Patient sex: F
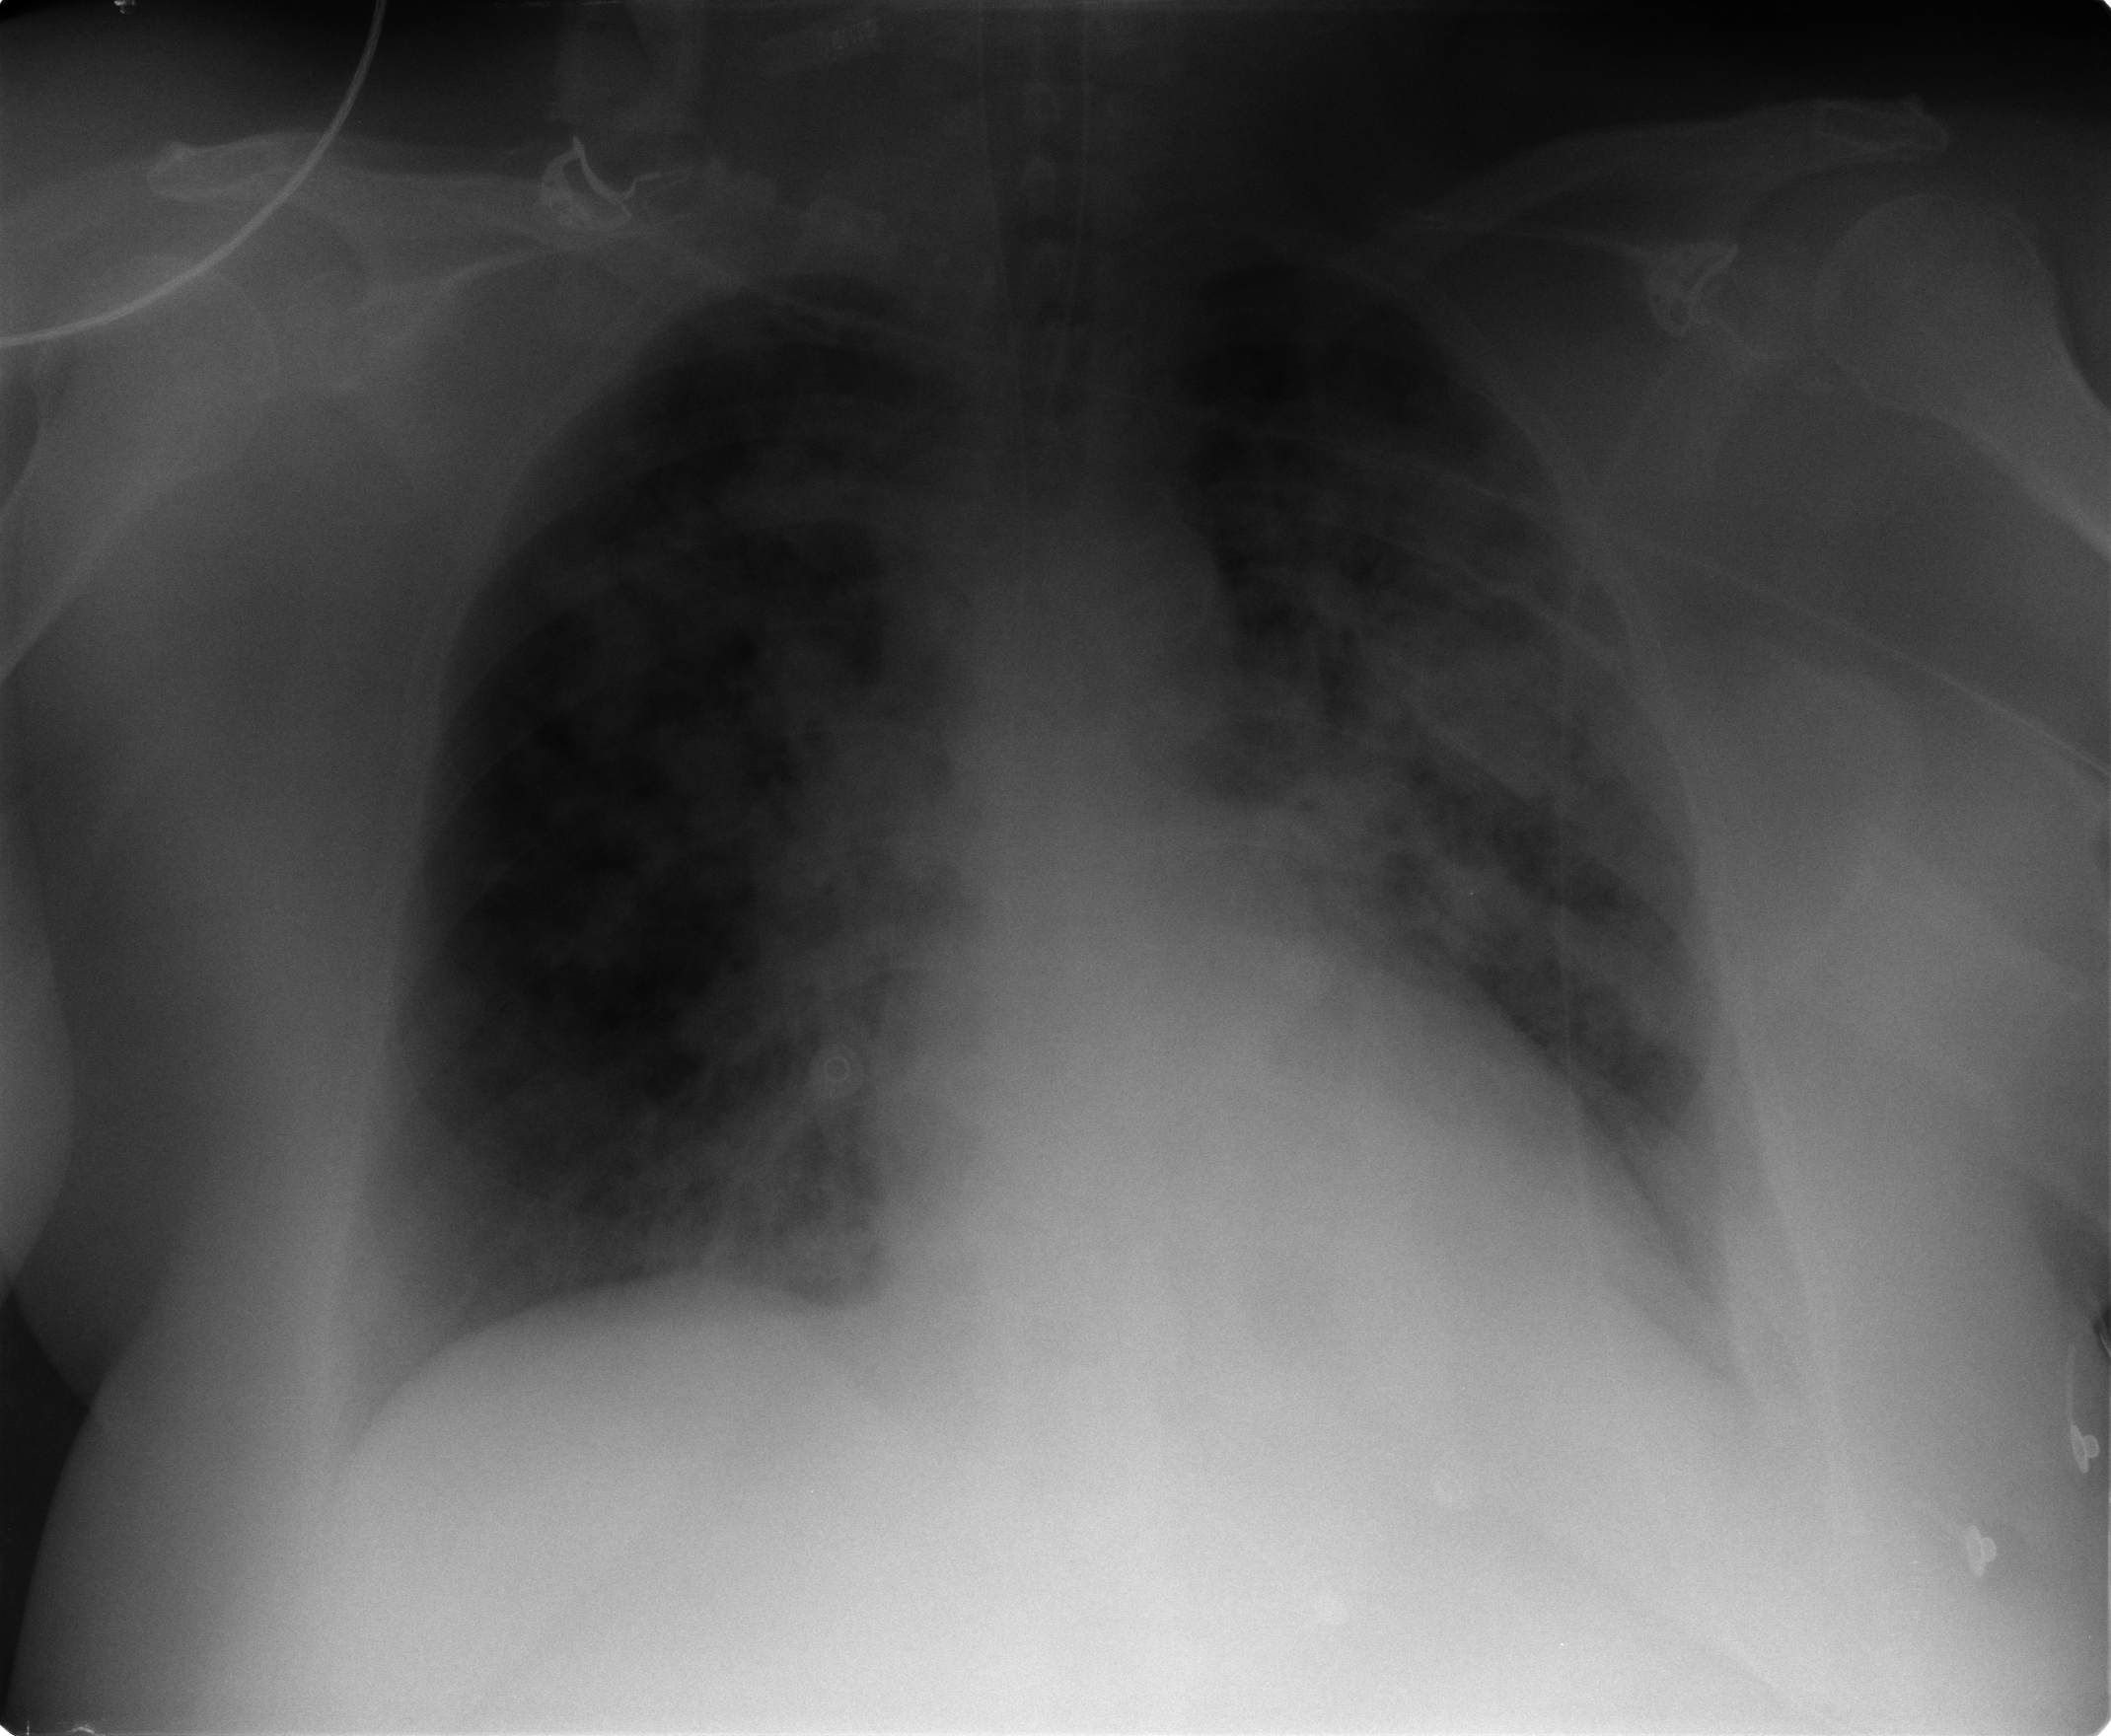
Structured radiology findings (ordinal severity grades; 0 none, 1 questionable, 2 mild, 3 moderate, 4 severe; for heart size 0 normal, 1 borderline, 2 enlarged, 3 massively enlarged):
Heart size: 1
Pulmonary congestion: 0
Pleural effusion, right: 0
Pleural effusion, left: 2
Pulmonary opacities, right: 3
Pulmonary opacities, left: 3
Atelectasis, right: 0
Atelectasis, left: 0